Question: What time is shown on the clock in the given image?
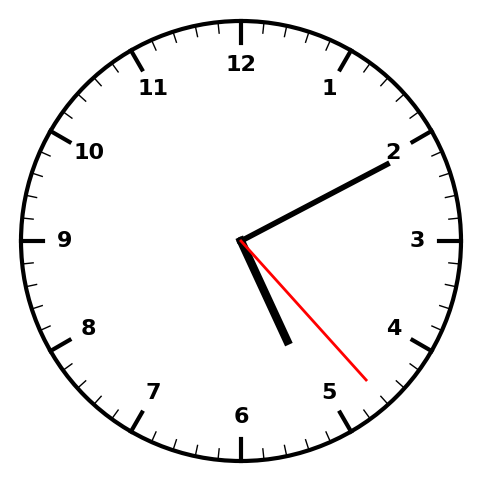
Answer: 05:10:23